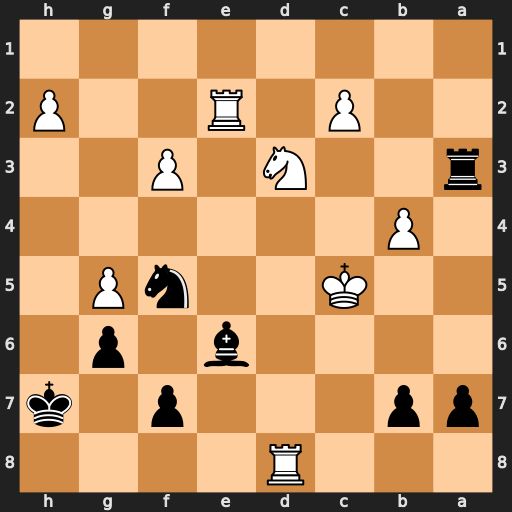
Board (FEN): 3R4/pp3p1k/4b1p1/2K2nP1/1P6/r2N1P2/2P1R2P/8
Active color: b
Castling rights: -
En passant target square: -
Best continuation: Rc3+ Kb5 Bc4+